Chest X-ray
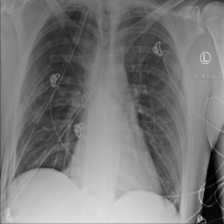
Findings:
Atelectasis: negative
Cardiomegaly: negative
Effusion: negative
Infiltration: negative
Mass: negative
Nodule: negative
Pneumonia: negative
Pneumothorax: positive
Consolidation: negative
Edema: negative
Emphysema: negative
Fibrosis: negative
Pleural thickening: negative
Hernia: negative